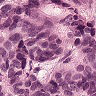
Metastatic tissue present: yes